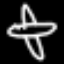
Label: airplane